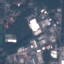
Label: Industrial